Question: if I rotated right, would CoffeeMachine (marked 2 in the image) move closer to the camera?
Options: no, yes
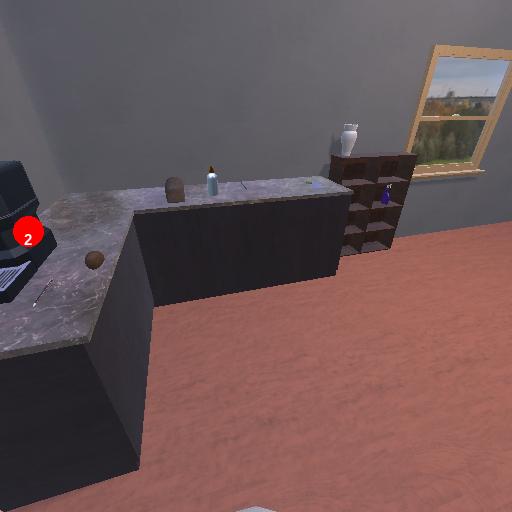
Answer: no